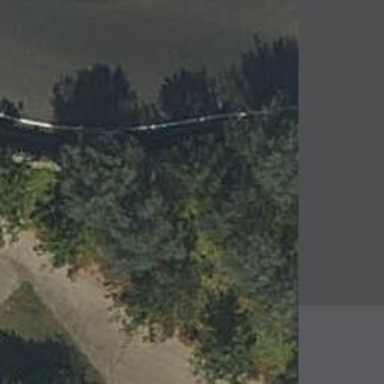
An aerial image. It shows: Retaining wall.